Question: I'm using websockets to stream valid JSON to highcharts.js. My goal is to chart a few lines simultaneously on the same graph. The JSON, which I control, contains data 4-16 series (called parsers) that I'd like overlay with highcharts. Example of JSON:
'''
[
{
"y": 91,
"x": <PHONE>,
"name": "parser1"
},
{
"y": 184,
"x": <PHONE>,
"name": "parser2"
},
{
"y": 26,
"x": <PHONE>,
"name": "parser3"
}
]
'''
I can get a single line to graph, but they get combined into a single series. I'd like to dynamically adjust the series based on the number of parsers I'm monitoring. If my JSON contains information for 3 parsers, like I posted above, I'd like to see 3 lines automatically update every second.
As you can see, I can only get 1 to show.

My HTML
'''
<script type="text/javascript">
$(function () {
$('#container').highcharts({
chart: {
type: 'spline',
events: {
load: function () {
var $message = $('#message');
var connection = new WebSocket('ws://x.x.x.x:8888/ws');
var self = this;
connection.onmessage = function(event) {
var data = JSON.parse(event.data);
var series = self.series[0];
var redrawVal = true;
var shiftVal = false;
if (series.data && series.data.length > 25) {shiftVal = true;}
var newseries = {
name: '',
x: 0,
y: 0
};
$.each(data, function(i,item){
newseries.name = item.name;
newseries.x = item.x;
newseries.y = item.y;
console.log(newseries)
series.addPoint(newseries, redrawVal, shiftVal);
});
};
}
}
},
title: {
text: 'Using WebSockets for realtime updates'
},
xAxis: {
type: 'date'
},
series: [{
name: 'series',
data: []
}]
});
});
'''
Can someone help me get multiple series to dynamically display in highcharts.js?
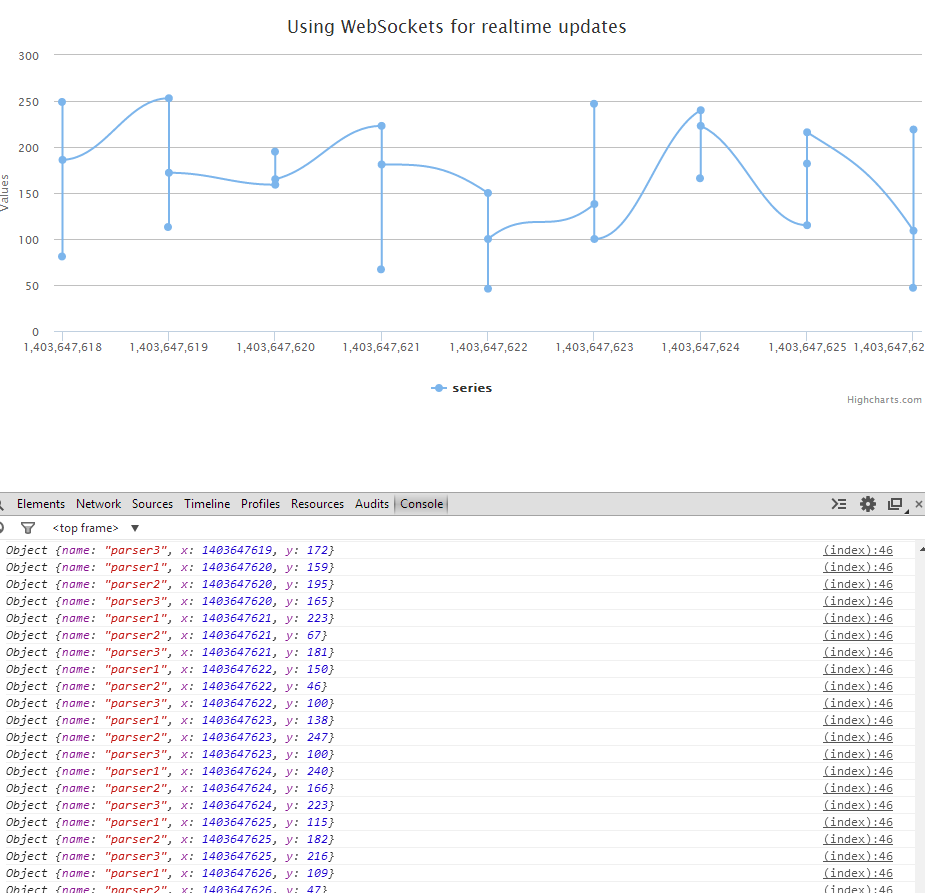
Answer: The general idea should be that for each series you set it's 'id'. Then you cna get that series this way: 'chart.get(id)'. So if you have series, then add point to that series, if not, then create new one, just like this: <URL>
'''
var self = this;
data = [{
"y": 91,
"x": <PHONE>,
"name": "parser1"
}, {
"y": 184,
"x": <PHONE>,
"name": "parser2"
}, {
"y": 26,
"x": <PHONE>,
"name": "parser3"
}];
var series = self.series[0];
var redrawVal = true;
$.each(data, function (i, item) {
var series = self.get(item.name);
if (series) { // series already exists
series.addPoint(item, redrawVal, series.data.length > 25);
} else { // new series
self.addSeries({
data: [item],
id: item.name
});
}
});
'''